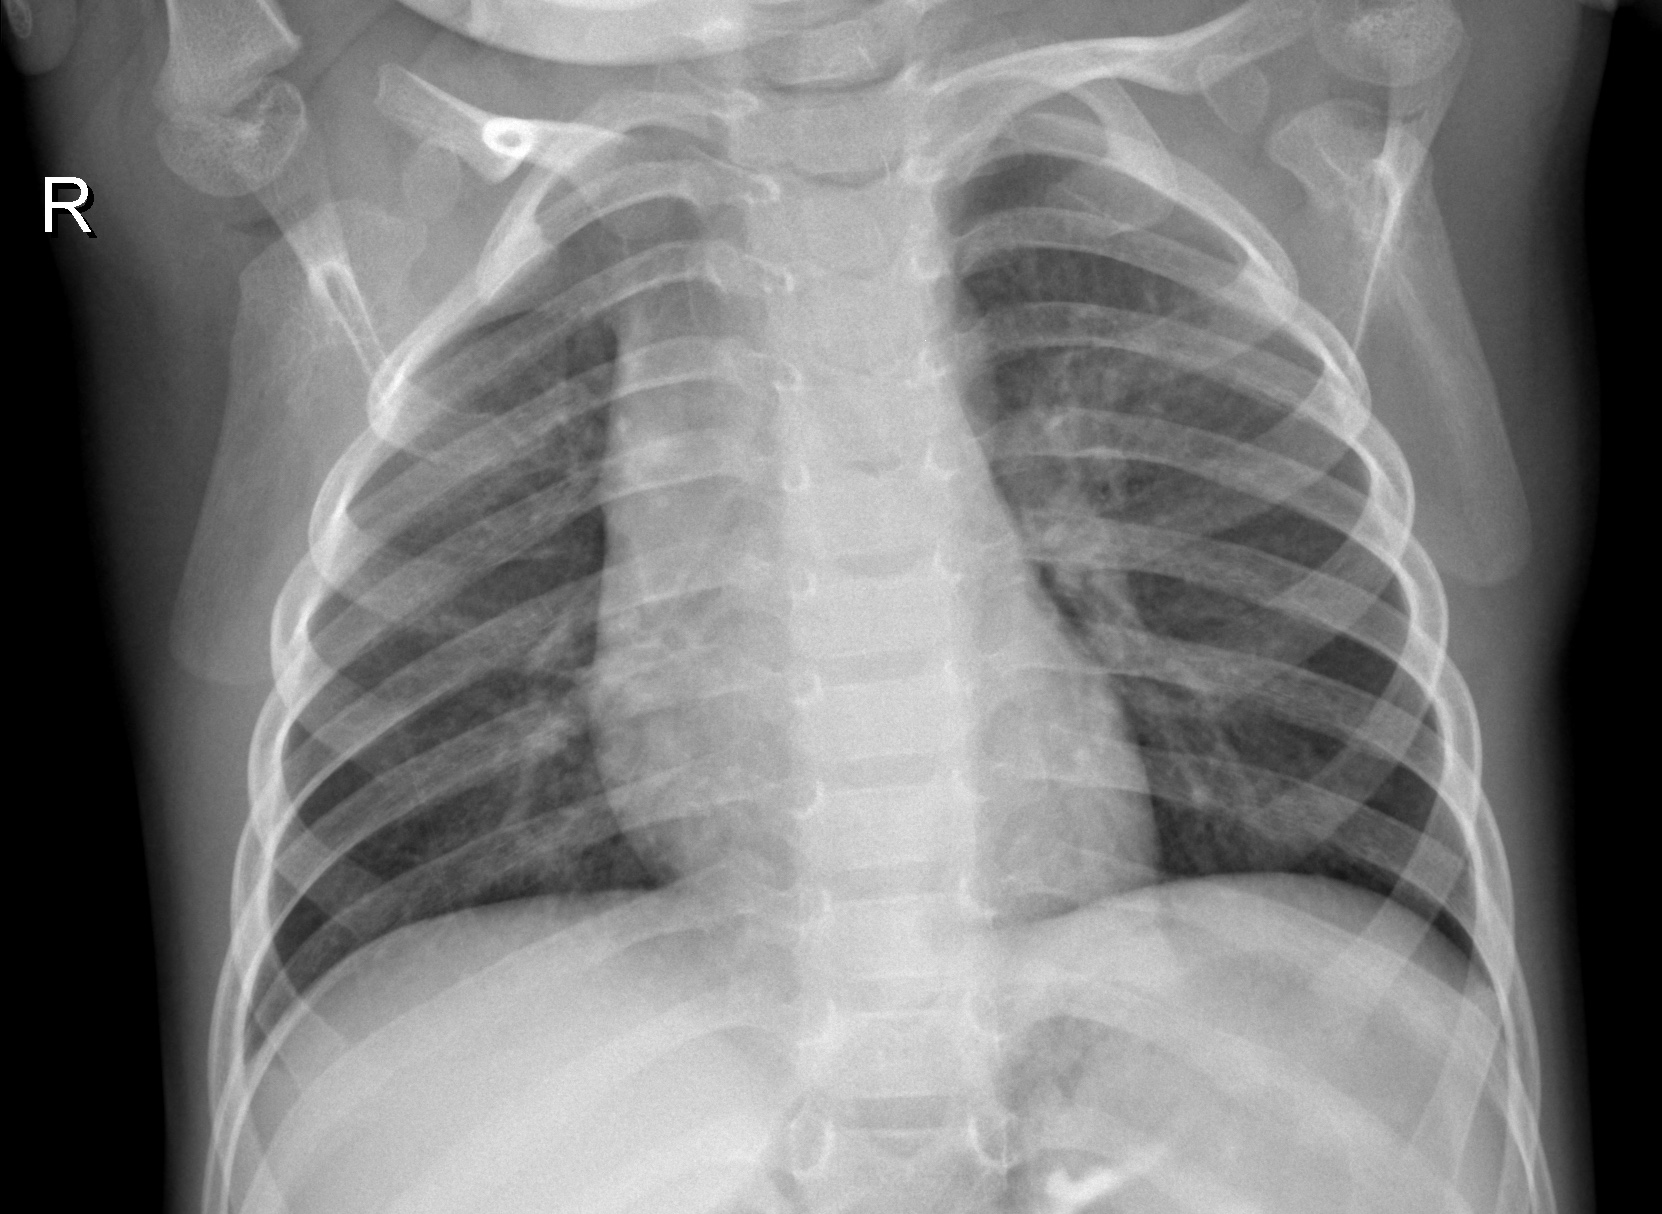
Diagnosis: NORMAL